Platform: macOS
Application: Arc Browser
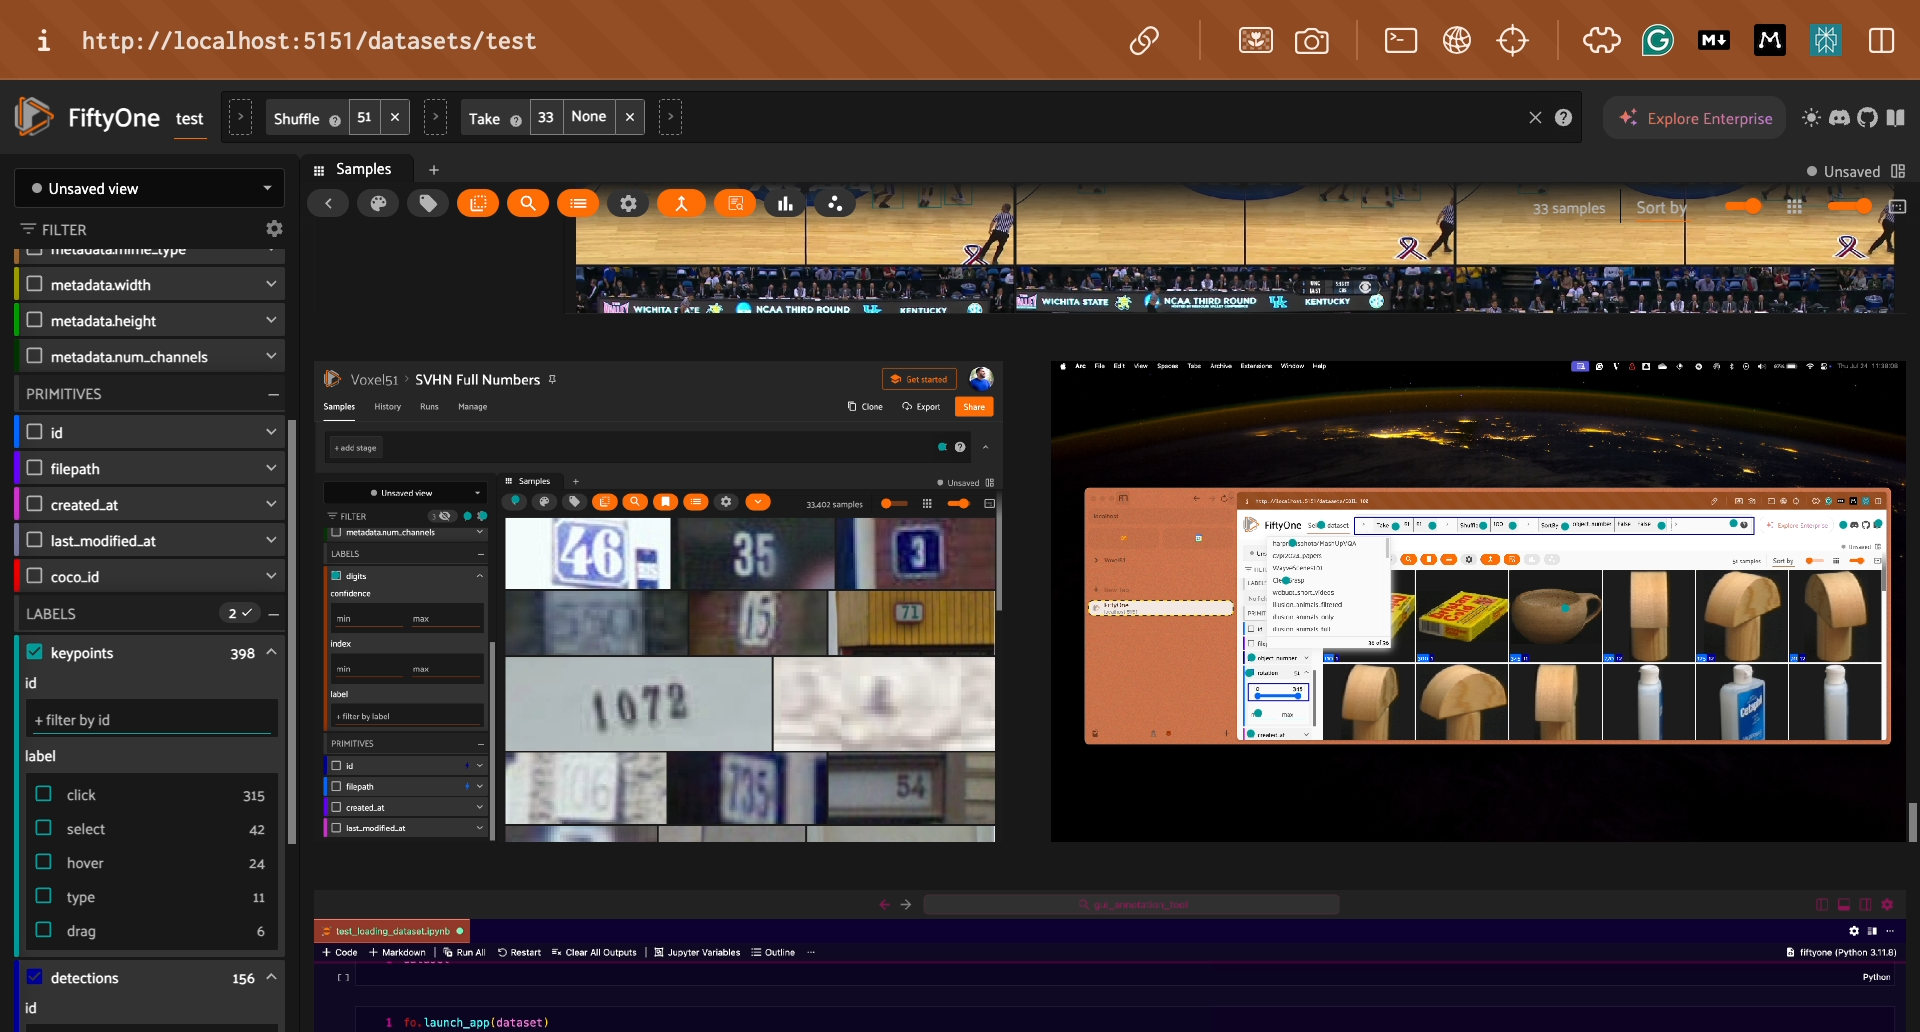
task_description: Where can I find the number of click detection labels in the current view?
action_type: hover
element_info: Menu Item
steps_since_start: 1